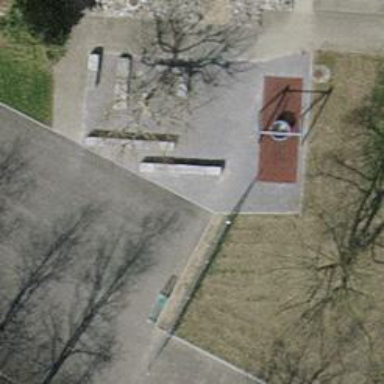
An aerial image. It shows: Playground area for leisure land.